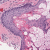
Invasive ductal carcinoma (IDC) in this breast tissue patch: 0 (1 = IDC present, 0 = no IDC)